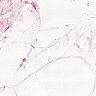
Metastatic tissue present: no